Interaction volume radius: 10 \u00c5
Interaction volume height: 15 \u00c5
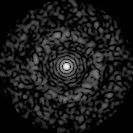
Disorder parameter: 0.8521